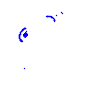
Particle: electron